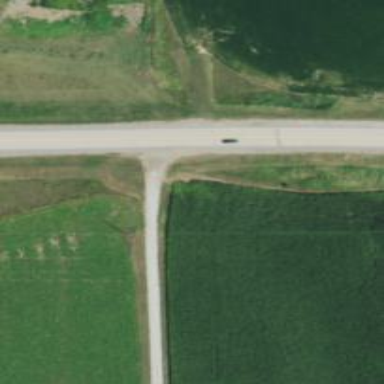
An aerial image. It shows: Asphalt road designated as trunk highway.